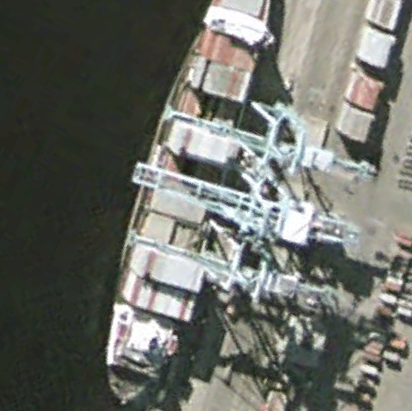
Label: Container_ship